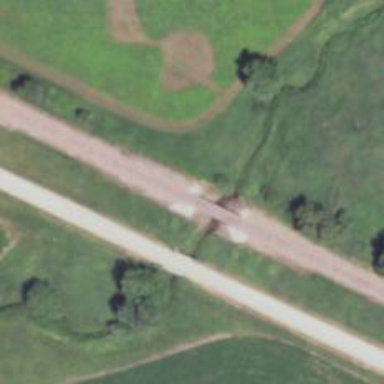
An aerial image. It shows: Railway bridge.